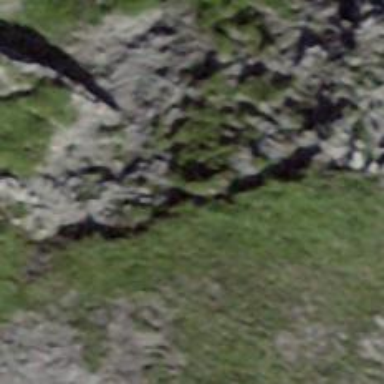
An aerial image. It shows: Natural cliff.